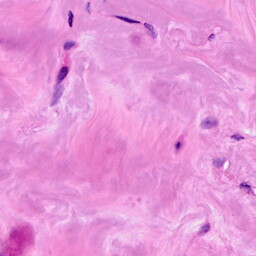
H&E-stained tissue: Breast